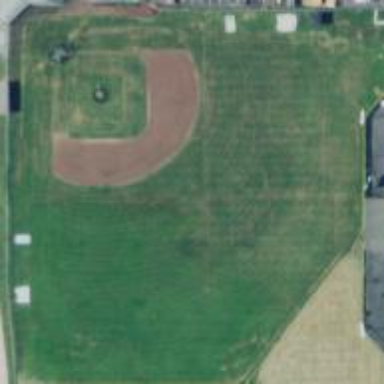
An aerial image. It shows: Grass pitch designated for baseball.